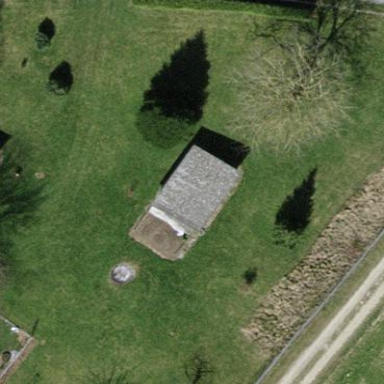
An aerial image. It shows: Hut with gabled roof.